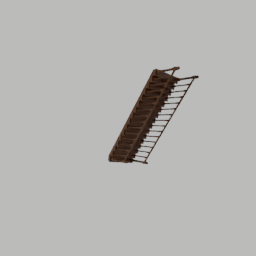
Label: architecture